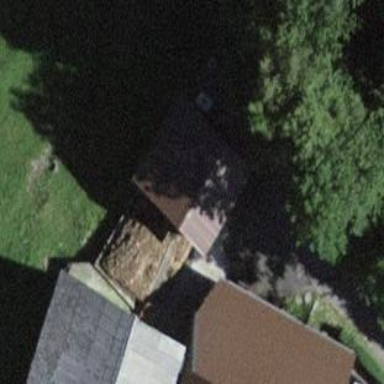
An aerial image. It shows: Barn.